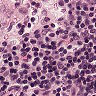
Metastatic tissue present: no